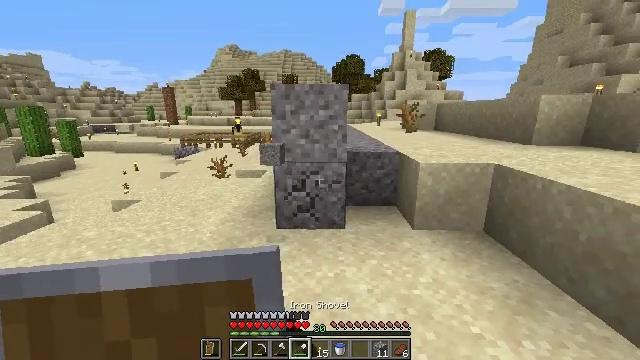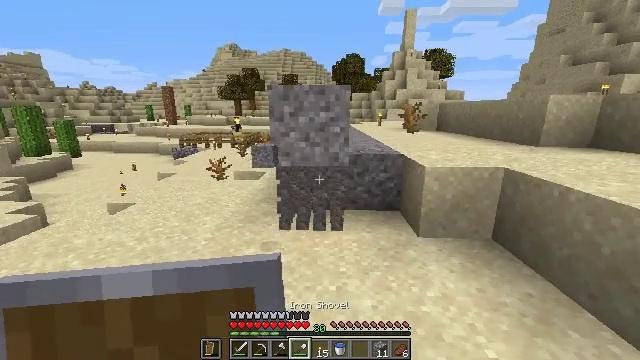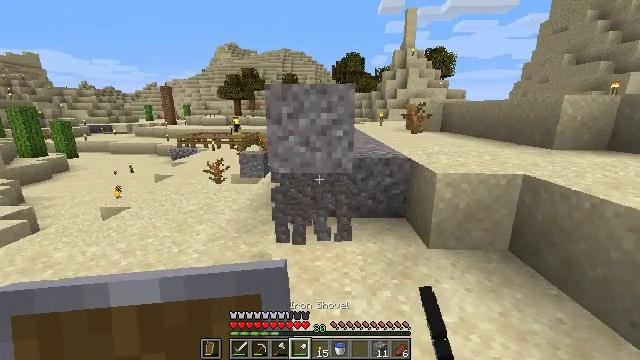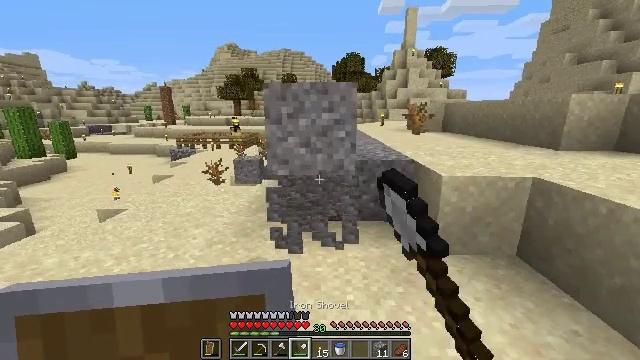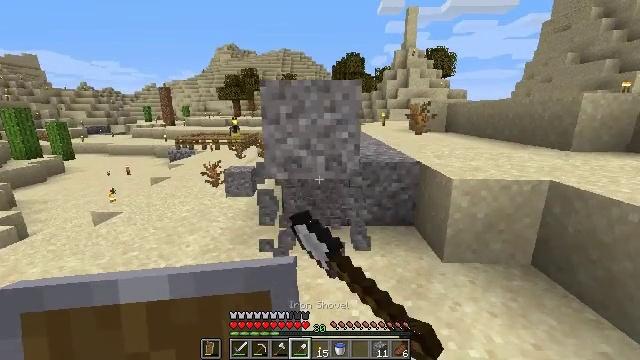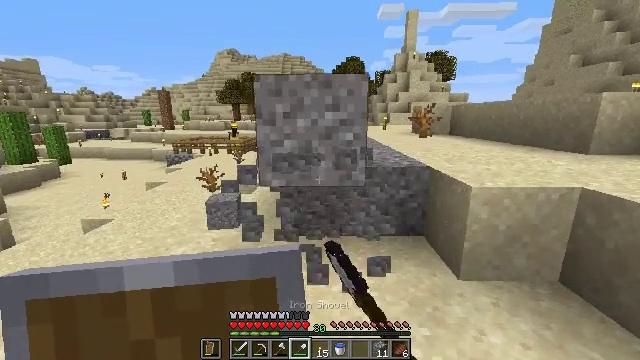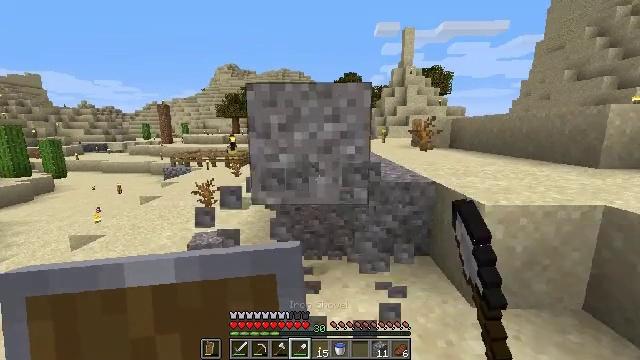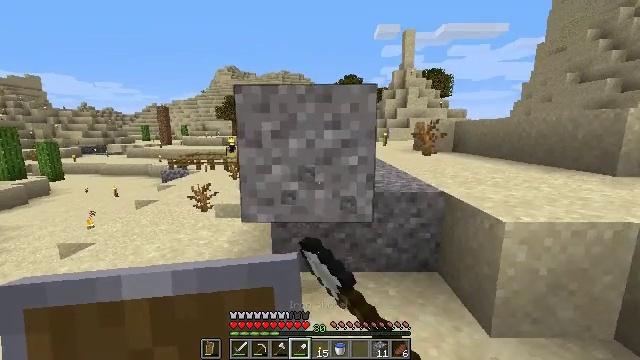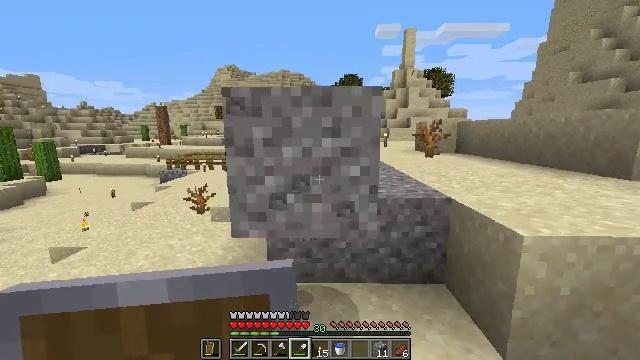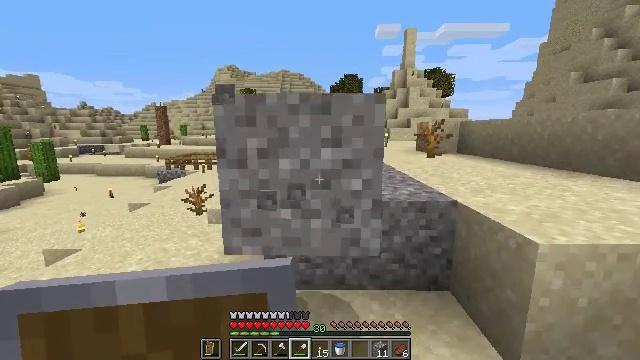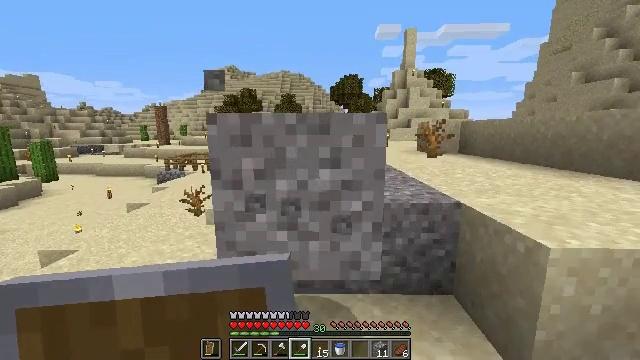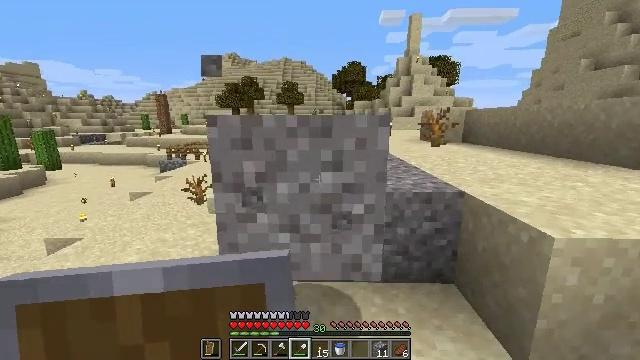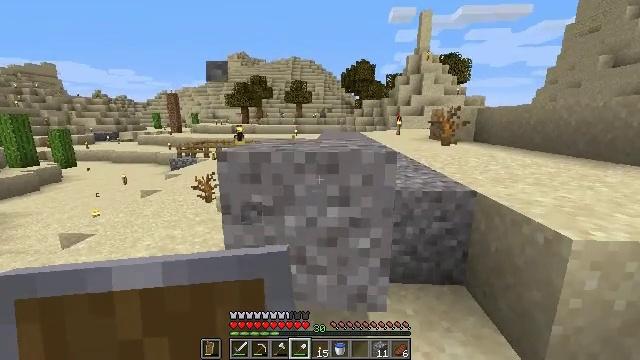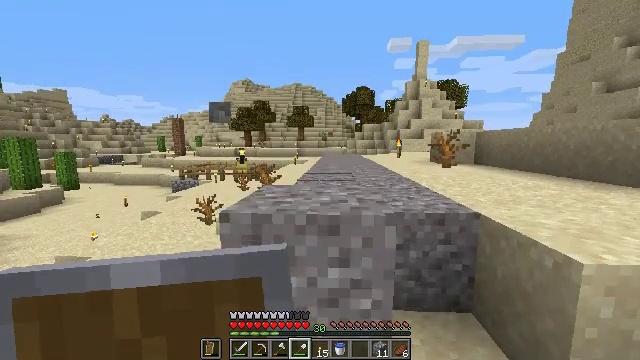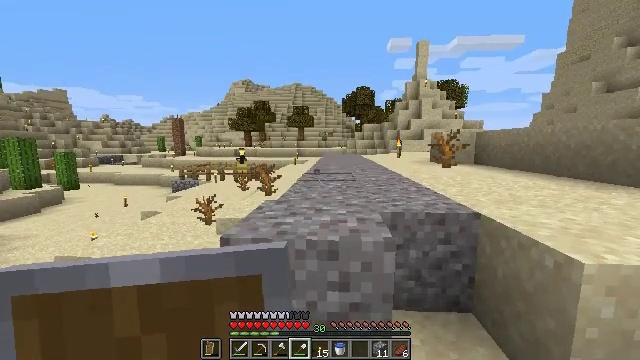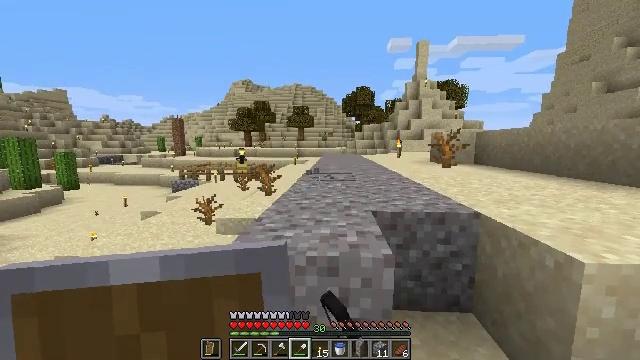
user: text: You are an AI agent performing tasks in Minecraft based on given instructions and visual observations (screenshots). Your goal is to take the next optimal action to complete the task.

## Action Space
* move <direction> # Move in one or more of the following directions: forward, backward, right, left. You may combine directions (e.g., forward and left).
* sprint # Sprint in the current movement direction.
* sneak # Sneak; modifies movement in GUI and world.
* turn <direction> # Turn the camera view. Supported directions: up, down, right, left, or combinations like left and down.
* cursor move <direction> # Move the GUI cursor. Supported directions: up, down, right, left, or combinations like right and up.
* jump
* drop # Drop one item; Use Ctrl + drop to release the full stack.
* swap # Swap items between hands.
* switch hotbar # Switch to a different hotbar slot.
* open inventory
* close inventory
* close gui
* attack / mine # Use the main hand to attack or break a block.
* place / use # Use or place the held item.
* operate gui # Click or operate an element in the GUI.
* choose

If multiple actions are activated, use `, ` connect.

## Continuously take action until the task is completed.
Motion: motion action
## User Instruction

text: Break the gravel block.
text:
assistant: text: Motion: move forward, attack / mine
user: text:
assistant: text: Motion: move forward, attack / mine
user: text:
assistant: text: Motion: move forward, attack / mine
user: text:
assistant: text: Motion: move forward, attack / mine
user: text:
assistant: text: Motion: move forward, attack / mine
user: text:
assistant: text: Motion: move forward, turn up, attack / mine
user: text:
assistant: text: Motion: move forward, attack / mine
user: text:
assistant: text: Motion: move forward, attack / mine
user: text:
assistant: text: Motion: attack / mine
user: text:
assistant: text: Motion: attack / mine
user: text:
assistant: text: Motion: turn down, attack / mine
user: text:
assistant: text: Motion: turn left, attack / mine
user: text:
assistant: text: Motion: turn up, attack / mine
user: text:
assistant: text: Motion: attack / mine
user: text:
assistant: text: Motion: attack / mine
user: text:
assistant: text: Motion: attack / mine
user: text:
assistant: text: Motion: attack / mine
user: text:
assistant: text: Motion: attack / mine
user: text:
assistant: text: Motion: turn down, attack / mine
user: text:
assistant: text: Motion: turn down, attack / mine
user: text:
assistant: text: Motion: attack / mine
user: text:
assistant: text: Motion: attack / mine
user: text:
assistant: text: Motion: attack / mine
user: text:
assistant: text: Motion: attack / mine
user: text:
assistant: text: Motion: attack / mine
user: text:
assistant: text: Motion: attack / mine
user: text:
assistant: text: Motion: attack / mine
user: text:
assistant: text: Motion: move forward, attack / mine
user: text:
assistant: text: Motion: move forward, turn down, attack / mine
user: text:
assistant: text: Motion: move forward, attack / mine